Question: I need to compress a string into gzip, and get the output string like on this site: <URL>

but python's gzip module returns bytes as a compressed string.
Is it possible to convert these bytes into a string, or compress it in another way so that the output is a string?
I tried to decode in utf-8 but it gives an error
'''
UnicodeDecodeError: 'utf-8' codec can't decode byte 0x8b in position 1: invalid start byte
'''
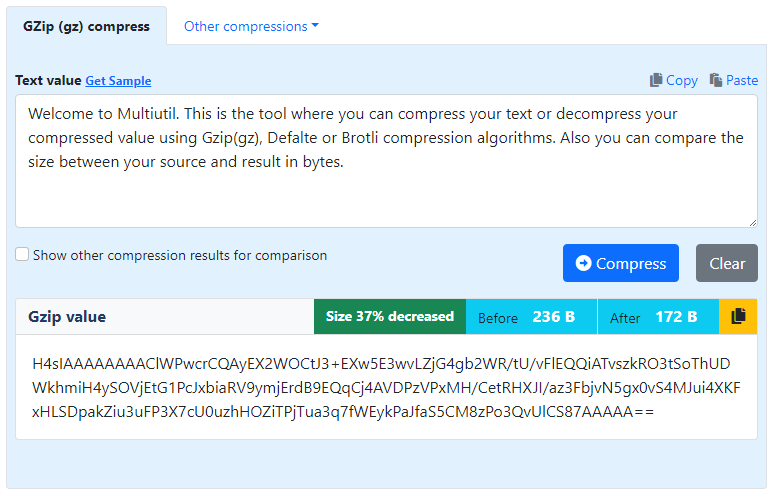
Answer: It looks like that website is <URL> results with this code:
'''
import gzip
import base64
teststring = "Welcome to Multiutil. This is the tool where you can compress your text or decompress your compressed value using Gzip(gz), Defalte or Brotli compression algorithms. Also you can compare the size between your source and result in bytes."
gzipped = gzip.compress(teststring.encode('utf-8'))
encoded = base64.encode(gzipped)
print(encoded.decode('utf-8'))
'''
result:
'''
H4sIAFSA32IC/1WPwcrCQAyEX2WOCtJ3+EXw5E3wvLZjG4gb2WR/tU/vFlEQQiATvszkRO3tSoTh
UDWkhmiH4ySOVjEtG1PcJxbiaRV9ymjErdB9EQqCj4AVDPzVPxMH/CetRHXJI/az3FbjvN5gx0vS
4MJui4XKFxHLSDpakZiu3uFP3X7cU0uzhHOZiTPjTua3q7fWEykPaJfaS5CM8zPo3QvUlCS87AAA
AA==
'''